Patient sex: F
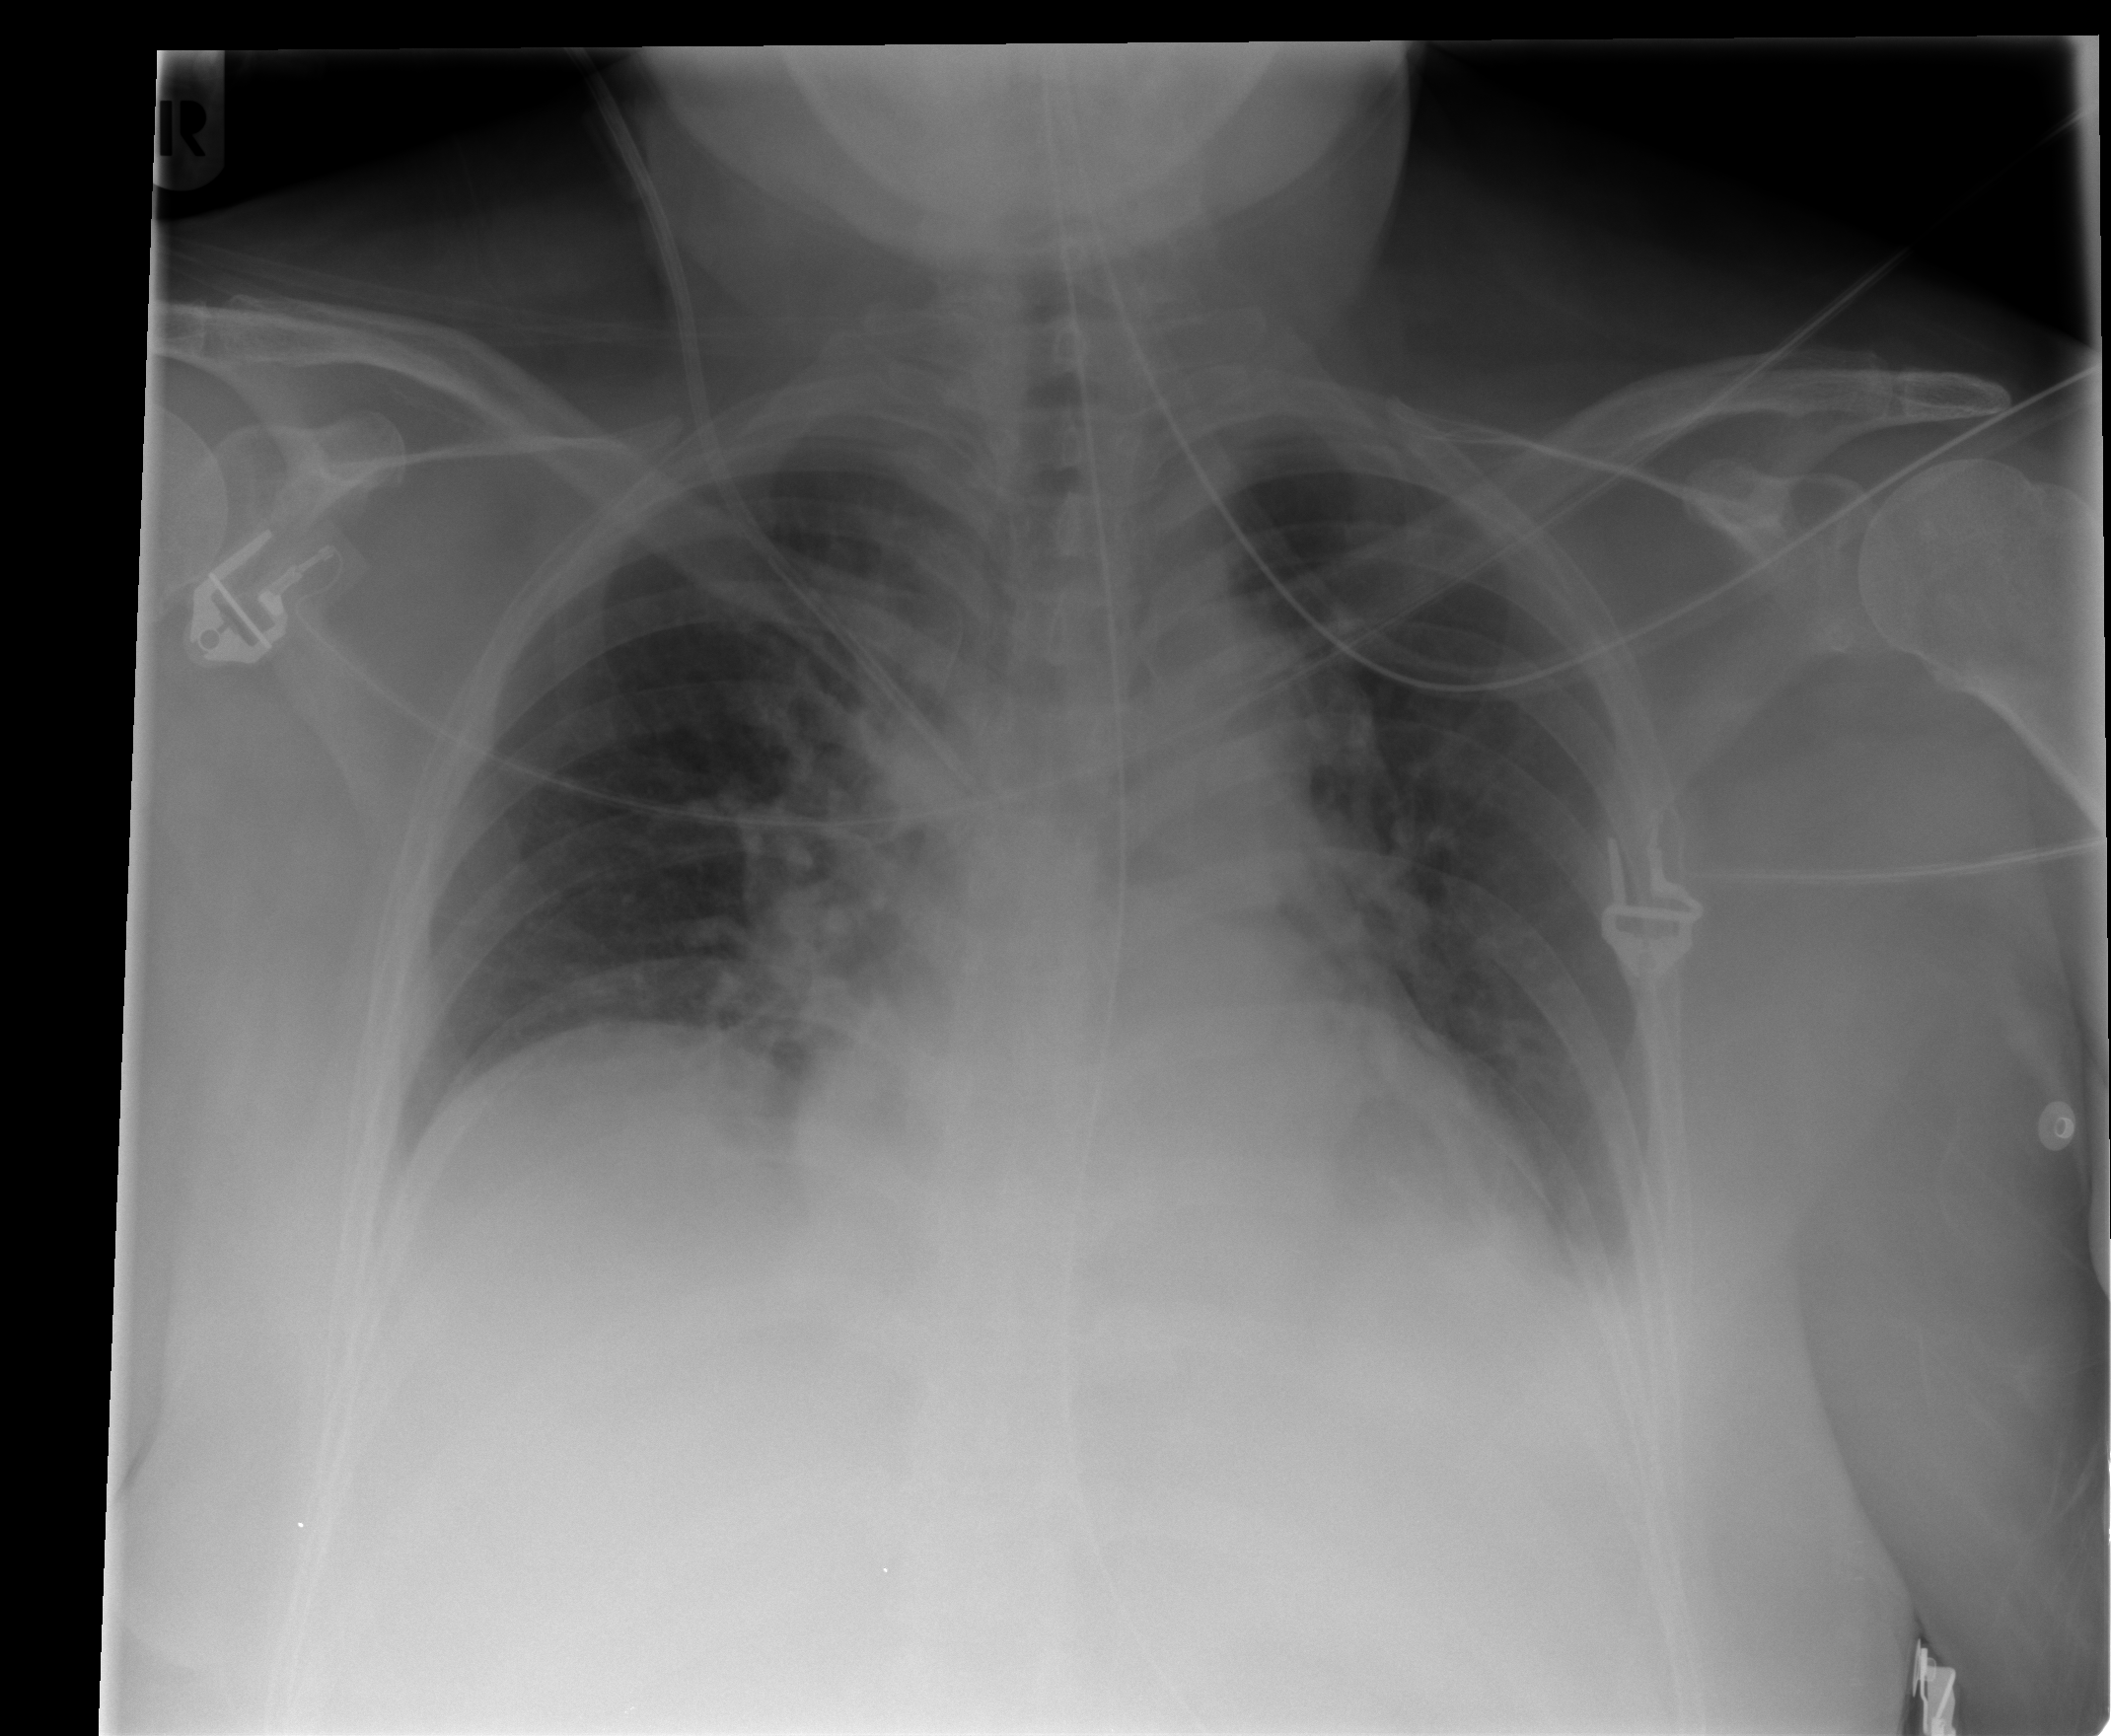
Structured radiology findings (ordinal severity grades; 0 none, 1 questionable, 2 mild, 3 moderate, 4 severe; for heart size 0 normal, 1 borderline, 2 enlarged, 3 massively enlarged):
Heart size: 0
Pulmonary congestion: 1
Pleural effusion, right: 0
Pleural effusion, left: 2
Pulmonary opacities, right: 0
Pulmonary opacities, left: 0
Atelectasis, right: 1
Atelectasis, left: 2